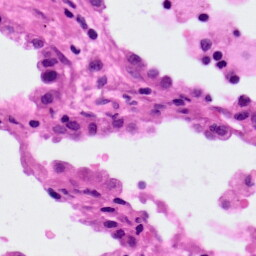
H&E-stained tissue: Lung